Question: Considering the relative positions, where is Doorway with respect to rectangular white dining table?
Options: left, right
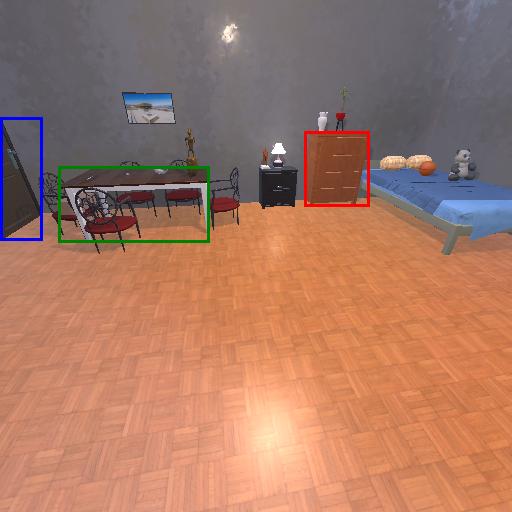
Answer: left